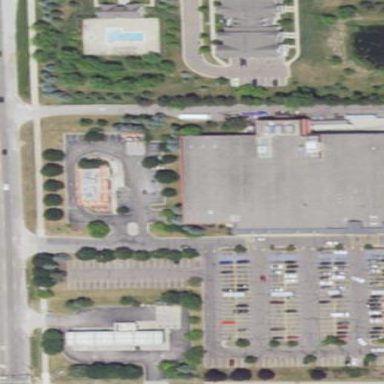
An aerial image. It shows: Retail building housing supermarket.